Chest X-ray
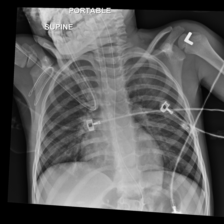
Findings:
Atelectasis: negative
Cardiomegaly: negative
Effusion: negative
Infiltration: negative
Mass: negative
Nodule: negative
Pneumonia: negative
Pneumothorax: positive
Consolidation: negative
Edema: negative
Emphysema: negative
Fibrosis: negative
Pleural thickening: negative
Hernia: negative